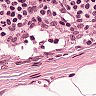
Metastatic tissue present: no